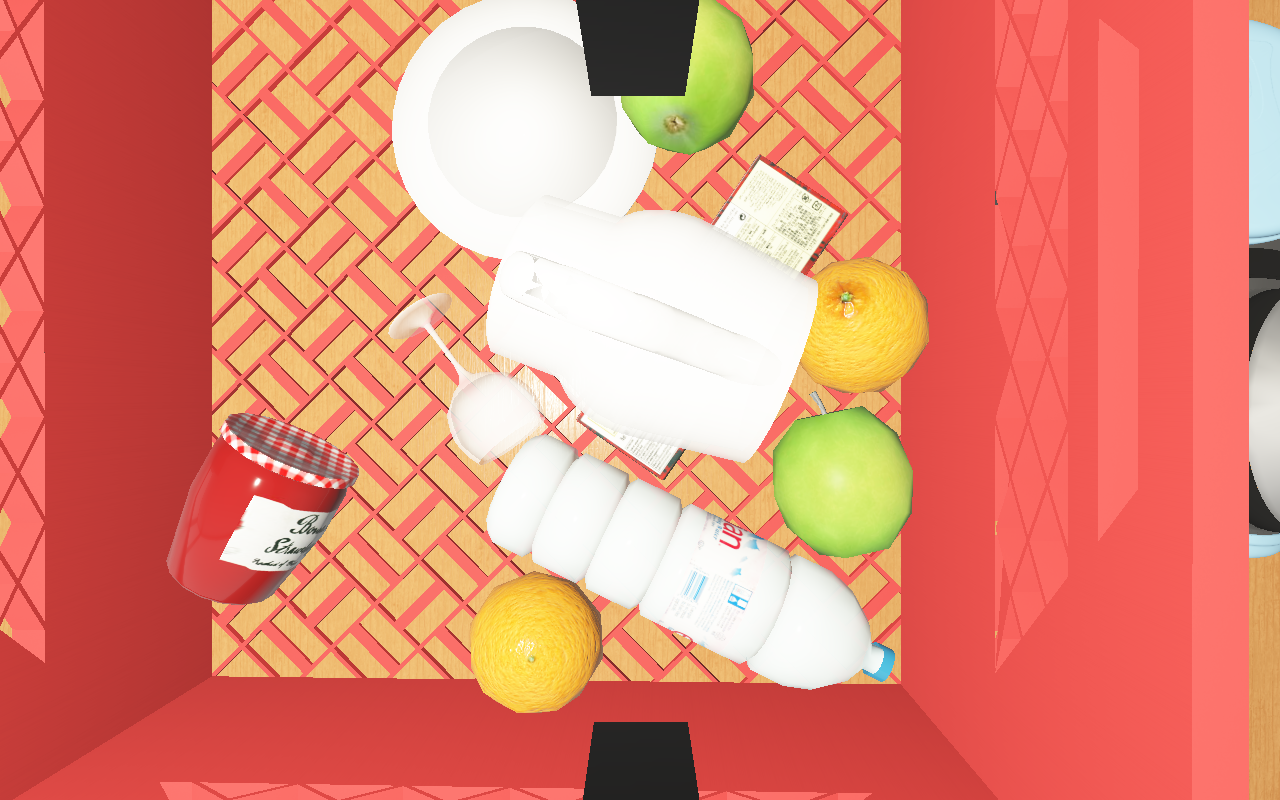
Objects in the scene:
water bottle
apple
apple
orange
orange
plate
wineglass
honey jar
jam jar
cereal box